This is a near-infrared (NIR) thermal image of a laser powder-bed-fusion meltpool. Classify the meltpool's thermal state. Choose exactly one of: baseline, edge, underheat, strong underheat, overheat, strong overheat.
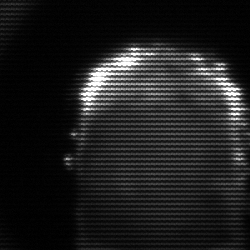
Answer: baseline